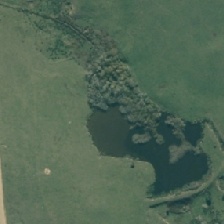
Land cover: lake_pond